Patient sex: F
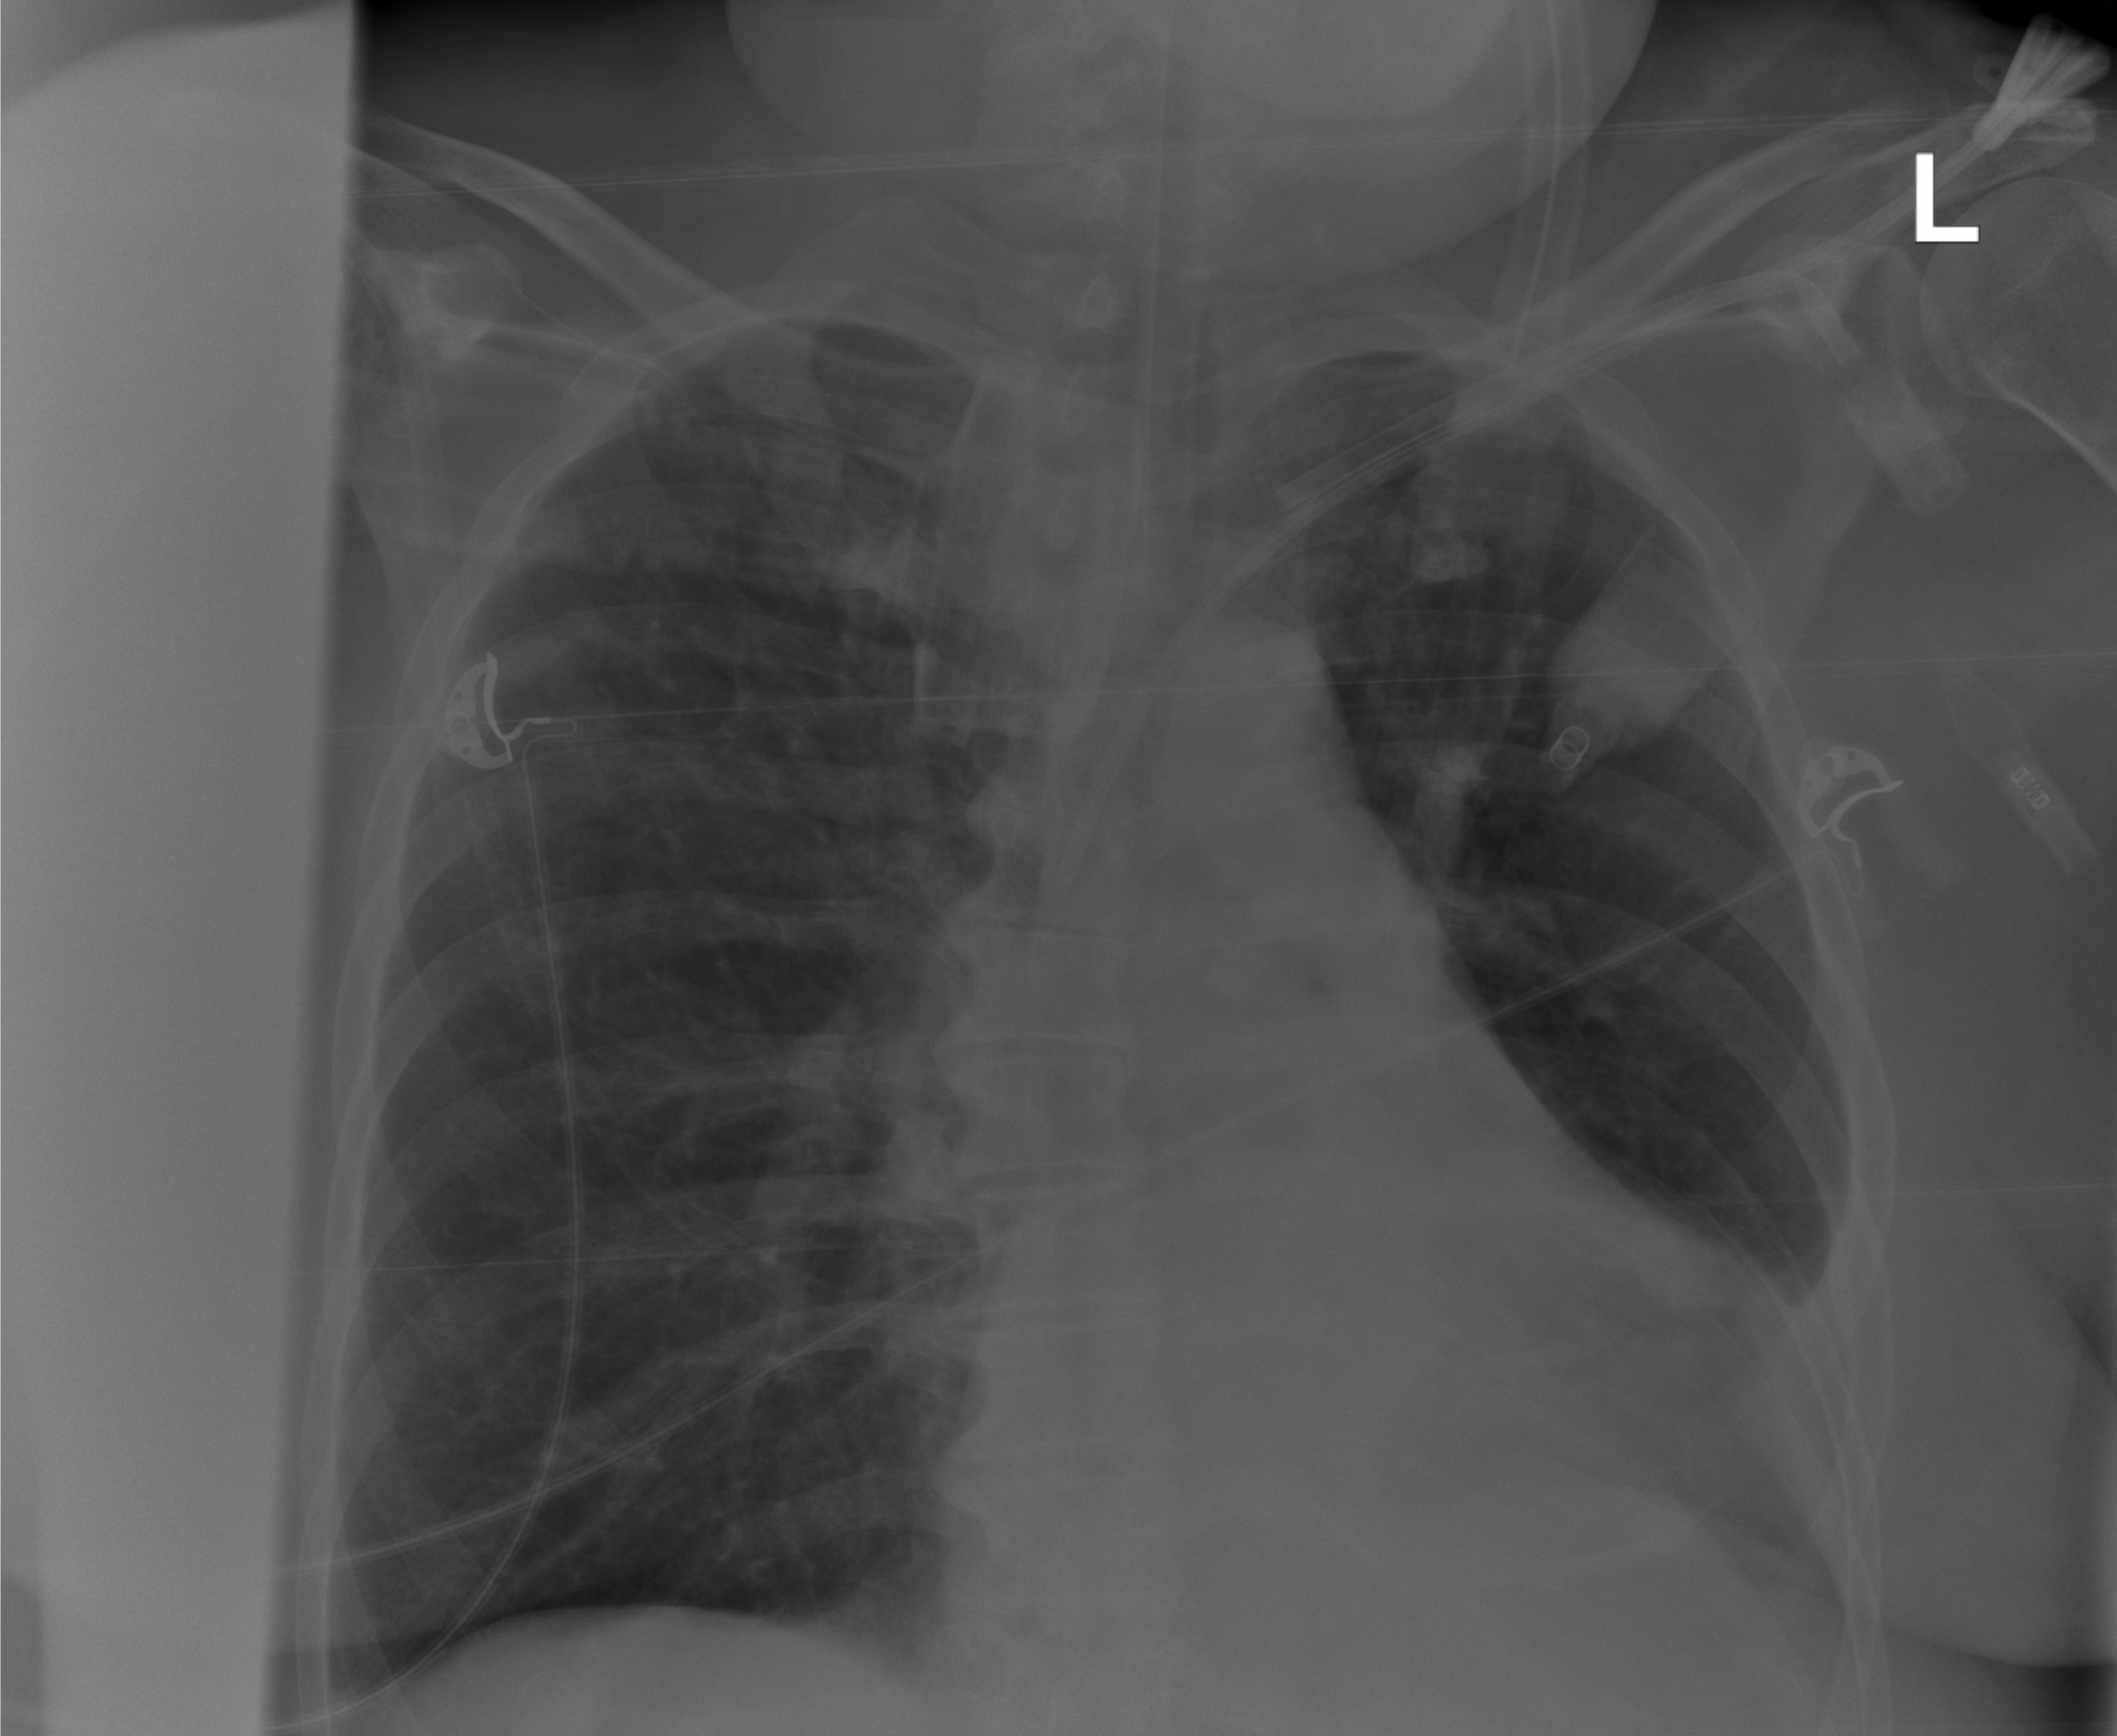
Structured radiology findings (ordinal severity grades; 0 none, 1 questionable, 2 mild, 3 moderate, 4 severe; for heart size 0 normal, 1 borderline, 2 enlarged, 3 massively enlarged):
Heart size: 2
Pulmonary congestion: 0
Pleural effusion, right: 0
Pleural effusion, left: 1
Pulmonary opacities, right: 0
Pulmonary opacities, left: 0
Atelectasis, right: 0
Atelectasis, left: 2